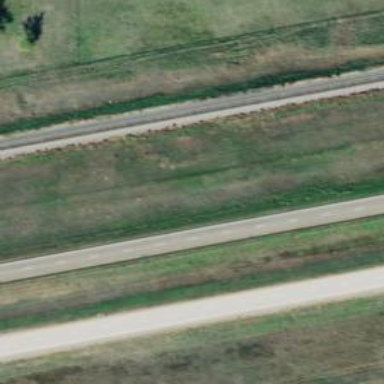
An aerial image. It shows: Asphalt road classified as trunk highway.